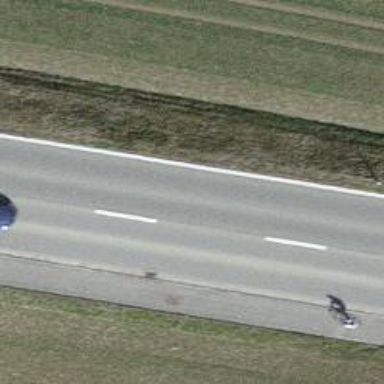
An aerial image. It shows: Primary highway with asphalt surface. There is track cycleway on the left.